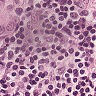
Metastatic tissue present: yes